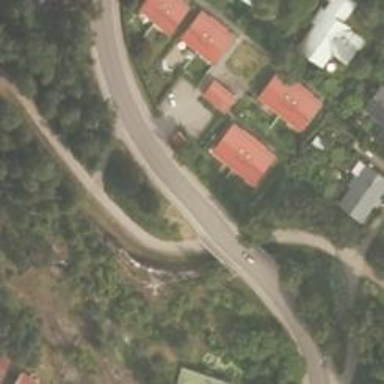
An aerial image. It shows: Asphalt cycleway designed for Nordic skiing.